Question: I'm using the validation CFC by Ryan J. Heldt <URL>
My form submits to processSignup.cfc
'''
<cfscript>
objValidation = createObject("component","cfcs.validation").init();
objValidation.setFields(form);
objValidation.validate();
</cfscript>
<!--- clear the error/success message --->
<cfset msg="">
<cfif objValidation.getErrorCount() is not 0>
<cfsavecontent variable="msg">
<H2>Error in form submission</H2>
<P>There were <cfoutput>#objValidation.getErrorCount()#</cfoutput> errors in your submission:</P>
<ul>
<cfloop collection="#variables.objValidation.getMessages()#" item="rr">
<li><cfoutput>#variables.objValidation.getMessage(rr)#</cfoutput></li>
</cfloop>
</ul>
<p>Please use the back button on your browser to correct your submission.</p>
</cfsavecontent>
</cfif>
<cfdump var="#objvalidation#">
<cfoutput>
#msg#
</cfoutput>
'''
Which gives me this output

What I'm trying figure out is the name of the structure and how to to get to "confirm password", "password", "username" but I'm being dense and I can't figure out how to.
'''
<!---
<fusedoc fuse="Validation.cfc" language="ColdFusion" specification="2.0">
<responsibilities>
I am a ColdFusion Component that performs server-side form validation.
Copyright 2006-2008 Ryan J. Heldt. All rights reserved.
Validation.cfc is licensed under the Apache License, Version 2.0 (the "License");
you may not use this file except in compliance with the License. You may obtain
a copy of the License at:
http://www.apache.org/licenses/LICENSE-2.0
Unless required by applicable law or agreed to in writing, software distributed
under the License is distributed on an "AS IS" BASIS, WITHOUT WARRANTIES OR
CONDITIONS OF ANY KIND, either express or implied. See the License for the specific
language governing permissions and limitations under the License.
If you use this component in a live site, I would love to know where! Please end
me a quick note at rheldt@ryanheldt.com with the name of the site the URL.
</responsibilities>
<property name="version" value="1.00" />
<property name="copyright" value="Copyright 2006-2008 Ryan J. Heldt." />
</properties>
</fusedoc>
--->
<cfcomponent displayname="Validation" hint="ColdFusion component that performs server-side form validation." output="false">
<!--- ---------- Properties ---------- --->
<cfproperty name="fields" type="struct" />
<cfproperty name="directories" type="struct" />
<cfproperty name="files" type="struct" />
<cfproperty name="errors" type="numeric" />
<cfproperty name="messages" type="struct" />
<cfproperty name="mimeTypes" type="array" />
<!--- ---------- Constructors ---------- --->
<cffunction name="init" access="public" output="false" returntype="Validation">
<cfscript>
_fields = structNew();
_directories = structNew();
_files = structNew();
_uploadedFiles = structNew();
_errors = 0;
_messages = structNew();
_cardTypes = structNew();
_mimeTypes = arrayNew(1);
</cfscript>
<cfreturn this />
</cffunction>
<!--- ---------- Accessors and Mutators ---------- --->
<cffunction name="getFields" access="public" output="false" returntype="struct">
<cfreturn _fields />
</cffunction>
<cffunction name="setFields" access="public" output="false" returntype="void">
<cfargument name="fields" type="struct" required="true" />
<cfset _fields = arguments.fields />
<cfreturn />
</cffunction>
<cffunction name="getDirectories" access="public" output="false" returntype="struct">
<cfreturn _directories />
</cffunction>
<cffunction name="setDirectories" access="public" output="false" returntype="void">
<cfargument name="directories" type="struct" required="true" />
<cfset _directories = arguments.directories />
<cfreturn />
</cffunction>
<cffunction name="getFiles" access="public" output="false" returntype="struct">
<cfreturn _files />
</cffunction>
<cffunction name="getErrorCount" access="public" output="false" returntype="numeric">
<cfreturn _errors />
</cffunction>
<cffunction name="getMessages" access="public" output="false" returntype="struct">
<cfreturn _messages />
</cffunction>
<cffunction name="getMessage" access="public" output="false" returntype="string">
<cfargument name="field" type="string" required="true" />
<cfif structKeyExists(_messages,field)>
<cfreturn _messages[field] />
<cfelse>
<cfreturn "" />
</cfif>
</cffunction>
<cffunction name="getCardType" access="public" output="false" returntype="string">
<cfargument name="field" type="string" required="true" />
<cfif structKeyExists(_cardTypes,field)>
<cfreturn _cardTypes[field] />
<cfelse>
<cfreturn "" />
</cfif>
</cffunction>
<cffunction name="getMimeTypes" access="public" output="false" returntype="array">
<cfreturn _mimeTypes />
</cffunction>
<!--- ---------- Public Methods ---------- --->
<cffunction name="validate" access="public" output="true" returntype="void">
<cfset var rr = 0 />
<cfloop list="#structKeyList(_fields)#" index="rr">
<cfif lCase(left(rr,9)) is "validate_">
<cfswitch expression="#lCase(rr)#">
<cfcase value="validate_require">
<!--- Required Fields --->
<cfset validateRequired(_fields[rr]) />
</cfcase>
<cfcase value="validate_integer">
<!--- Validate Integers --->
<cfset validateInteger(_fields[rr]) />
</cfcase>
<cfcase value="validate_numeric">
<!--- Validate Numeric --->
<cfset validateNumeric(_fields[rr]) />
</cfcase>
<cfcase value="validate_email">
<!--- Validate E-mail Addresses --->
<cfset validateEmail(_fields[rr]) />
</cfcase>
<cfcase value="validate_url">
<!--- Validate URLs --->
<cfset validateURL(_fields[rr]) />
</cfcase>
<cfcase value="validate_ip">
<!--- Validate IP Addresses --->
<cfset validateIP(_fields[rr]) />
</cfcase>
<cfcase value="validate_ssn">
<!--- Validate Socical Security Number (United States) nnn-nn-nnnn --->
<cfset validateSSN(_fields[rr]) />
</cfcase>
<cfcase value="validate_postal">
<!--- Validate Postal Code (United States and Canada) nnnnn or nnnnn-nnnn or ana-nan --->
<cfset validatePostal(_fields[rr]) />
</cfcase>
<cfcase value="validate_dateus">
<!--- Validate Date (United States) mm/dd/yyyy --->
<cfset validateDateUS(_fields[rr]) />
</cfcase>
<cfcase value="validate_dateeu">
<!--- Validate Date (Europe) dd/mm/yyyy --->
<cfset validateDateEU(_fields[rr]) />
</cfcase>
<cfcase value="validate_time">
<!--- Validate Time hh:mm:ss tt --->
<cfset validateDateEU(_fields[rr]) />
</cfcase>
<cfcase value="validate_phoneus">
<!--- Validate Phone Number (United States) nnn-nnn-nnnn --->
<cfset validatePhoneUS(_fields[rr]) />
</cfcase>
<cfcase value="validate_currencyus">
<!--- Validate Currency (United States) Allows optional "$", optional "-" or "()" but not both, optional cents, and optional commas separating thousands --->
<cfset validateCurrencyUS(_fields[rr]) />
</cfcase>
<cfcase value="validate_creditcard">
<!--- Validate Credit Card using Luhn Algorithm --->
<cfset validateCreditCard(_fields[rr]) />
</cfcase>
<cfcase value="validate_password">
<!--- Validate two fields to make sure they match. Comparison is case-sensitive --->
<cfset validatePassword(_fields[rr]) />
</cfcase>
<cfcase value="validate_file">
<!--- Upload files and validate their MIME types --->
<cfset loadMimeTypes() />
<cfset validateFile(_fields[rr]) />
</cfcase>
</cfswitch>
</cfif>
</cfloop>
<cfif val(_errors)>
<!--- If there were any validation errors, delete all the upload files --->
<cfset cleanupFiles() />
</cfif>
<cfreturn />
</cffunction>
<!--- ---------- Package Methods ---------- --->
<cffunction name="validateRequired" returntype="void" access="private" output="false">
<cfargument name="parameters" type="string" required="true" />
<cfset var rr = 0 />
<cfloop index="rr" list="#arguments.parameters#" delimiters=";">
<cfif not (isDefined("#listGetAt(rr,1,"|")#") and len(_fields[listGetAt(rr,1,"|")]))>
<cfset registerError(listGetAt(rr,1,"|"),listGetAt(rr,2,"|")) />
</cfif>
</cfloop>
<cfreturn />
</cffunction>
<cffunction name="validateInteger" returntype="void" access="private" output="false">
<cfargument name="parameters" type="string" required="true" />
<cfset var rr = 0 />
<cfloop index="rr" list="#arguments.parameters#" delimiters=";">
<cfif isDefined("#listGetAt(rr,1,"|")#") and len(_fields[listGetAt(rr,1,"|")]) and not reFind("^-?\d+$",_fields[listGetAt(rr,1,"|")])>
<cfset registerError(listGetAt(rr,1,"|"),listGetAt(rr,2,"|")) />
</cfif>
</cfloop>
<cfreturn />
</cffunction>
<cffunction name="validateNumeric" returntype="void" access="private" output="false">
<cfargument name="parameters" type="string" required="true" />
<cfset var rr = 0 />
<cfloop index="rr" list="#arguments.parameters#" delimiters=";">
<cfif isDefined("#listGetAt(rr,1,"|")#") and len(_fields[listGetAt(rr,1,"|")]) and not isNumeric(_fields[listGetAt(rr,1,"|")])>
<cfset registerError(listGetAt(rr,1,"|"),listGetAt(rr,2,"|")) />
</cfif>
</cfloop>
<cfreturn />
</cffunction>
<cffunction name="validateEmail" returntype="void" access="private" output="false">
<cfargument name="parameters" type="string" required="true" />
<cfset var rr = 0 />
<cfloop index="rr" list="#arguments.parameters#" delimiters=";">
<cfif isDefined("#listGetAt(rr,1,"|")#") and len(_fields[listGetAt(rr,1,"|")]) and not reFind("^[a-zA-Z][\w\.-]*[a-zA-Z0-9]@[a-zA-Z0-9][\w\.-]*[a-zA-Z0-9]\.[a-zA-Z][a-zA-Z\.]*[a-zA-Z]$",_fields[listGetAt(rr,1,"|")])>
<cfset registerError(listGetAt(rr,1,"|"),listGetAt(rr,2,"|")) />
</cfif>
</cfloop>
<cfreturn />
</cffunction>
<cffunction name="validateURL" returntype="void" access="private" output="false">
<cfargument name="parameters" type="string" required="true" />
<cfset var rr = 0 />
<cfloop index="rr" list="#arguments.parameters#" delimiters=";">
<cfif isDefined("#listGetAt(rr,1,"|")#") and len(_fields[listGetAt(rr,1,"|")]) and not reFind("https?://([-\w\.]+)+(:\d+)?(/([\w/_\.]*(\?\S+)?)?)?",_fields[listGetAt(rr,1,"|")])>
<cfset registerError(listGetAt(rr,1,"|"),listGetAt(rr,2,"|")) />
</cfif>
</cfloop>
<cfreturn />
</cffunction>
<cffunction name="validateIP" returntype="void" access="private" output="false">
<cfargument name="parameters" type="string" required="true" />
<cfset var rr = 0 />
<cfloop index="rr" list="#arguments.parameters#" delimiters=";">
<cfif isDefined("#listGetAt(rr,1,"|")#") and len(_fields[listGetAt(rr,1,"|")]) and not reFind("(25[0-5]|2[0-4][0-9]|[01]?[0-9][0-9]?)\.(25[0-5]|2[0-4][0-9]|[01]?[0-9][0-9]?)\.(25[0-5]|2[0-4][0-9]|[01]?[0-9][0-9]?)\.(25[0-5]|2[0-4][0-9]|[01]?[0-9][0-9]?)",_fields[listGetAt(rr,1,"|")])>
<cfset registerError(listGetAt(rr,1,"|"),listGetAt(rr,2,"|")) />
</cfif>
</cfloop>
<cfreturn />
</cffunction>
<cffunction name="validateSSN" returntype="void" access="private" output="false">
<cfargument name="parameters" type="string" required="true" />
<cfset var rr = 0 />
<cfloop index="rr" list="#arguments.parameters#" delimiters=";">
<cfif isDefined("#listGetAt(rr,1,"|")#") and len(_fields[listGetAt(rr,1,"|")]) and not reFind("^\d{3}-\d{2}-\d{4}$",_fields[listGetAt(rr,1,"|")])>
<cfset registerError(listGetAt(rr,1,"|"),listGetAt(rr,2,"|")) />
</cfif>
</cfloop>
<cfreturn />
</cffunction>
<cffunction name="validatePostal" returntype="void" access="private" output="false">
<cfargument name="parameters" type="string" required="true" />
<cfset var rr = 0 />
<cfloop index="rr" list="#arguments.parameters#" delimiters=";">
<cfif isDefined("#listGetAt(rr,1,"|")#") and len(_fields[listGetAt(rr,1,"|")]) and not reFind("^((\d{5}-\d{4})|(\d{5})|([A-Z]\d[A-Z]\s\d[A-Z]\d))$",_fields[listGetAt(rr,1,"|")])>
<cfset registerError(listGetAt(rr,1,"|"),listGetAt(rr,2,"|")) />
</cfif>
</cfloop>
<cfreturn />
</cffunction>
<cffunction name="validateDateUS" returntype="void" access="private" output="false">
<cfargument name="parameters" type="string" required="true" />
<cfset var rr = 0 />
<cfloop index="rr" list="#arguments.parameters#" delimiters=";">
<cfif isDefined("#listGetAt(rr,1,"|")#") and len(_fields<URL>>
<cfset registerError(listGetAt(rr,1,"|"),listGetAt(rr,2,"|")) />
</cfif>
</cfloop>
<cfreturn />
</cffunction>
<cffunction name="validateDateEU" returntype="void" access="private" output="false">
<cfargument name="parameters" type="string" required="true" />
<cfset var rr = 0 />
<cfloop index="rr" list="#arguments.parameters#" delimiters=";">
<cfif isDefined("#listGetAt(rr,1,"|")#") and len(_fields<URL>>
<cfset registerError(listGetAt(rr,1,"|"),listGetAt(rr,2,"|")) />
</cfif>
</cfloop>
<cfreturn />
</cffunction>
<cffunction name="validateTime" returntype="void" access="private" output="false">
<cfargument name="parameters" type="string" required="true" />
<cfset var rr = 0 />
<cfloop index="rr" list="#arguments.parameters#" delimiters=";">
<cfif isDefined("#listGetAt(rr,1,"|")#") and len(_fields[listGetAt(rr,1,"|")]) and not (reFind("^((0?[1-9]|1[012])(:[0-5]\d){0,2}(\ [AP]M))$|^([01]\d|2[0-3])",uCase(_fields[listGetAt(rr,1,"|")])) and isDate(_fields[listGetAt(rr,1,"|")]))>
<cfset registerError(listGetAt(rr,1,"|"),listGetAt(rr,2,"|")) />
</cfif>
</cfloop>
<cfreturn />
</cffunction>
<cffunction name="validatePhoneUS" returntype="void" access="private" output="false">
<cfargument name="parameters" type="string" required="true" />
<cfset var rr = 0 />
<cfloop index="rr" list="#arguments.parameters#" delimiters=";">
<cfif isDefined("#listGetAt(rr,1,"|")#") and len(_fields[listGetAt(rr,1,"|")]) and not reFind("^[2-9]\d{2}-\d{3}-\d{4}$",_fields[listGetAt(rr,1,"|")])>
<cfset registerError(listGetAt(rr,1,"|"),listGetAt(rr,2,"|")) />
</cfif>
</cfloop>
<cfreturn />
</cffunction>
<cffunction name="validateCurrencyUS" returntype="void" access="private" output="false">
<cfargument name="parameters" type="string" required="true" />
<cfset var rr = 0 />
<cfloop index="rr" list="#arguments.parameters#" delimiters=";">
<cfif isDefined("#listGetAt(rr,1,"|")#") and len(_fields[listGetAt(rr,1,"|")]) and not reFind("^\$?\-?([1-9]{1}[0-9]{0,2}(\,\d{3})*(\.\d{0,2})?|[1-9]{1}\d{0,}(\.\d{0,2})?|0(\.\d{0,2})?|(\.\d{1,2}))$|^\-?\$?([1-9]{1}\d{0,2}(\,\d{3})*(\.\d{0,2})?|[1-9]{1}\d{0,}(\.\d{0,2})?|0(\.\d{0,2})?|(\.\d{1,2}))$|^\(\$?([1-9]{1}\d{0,2}(\,\d{3})*(\.\d{0,2})?|[1-9]{1}\d{0,}(\.\d{0,2})?|0(\.\d{0,2})?|(\.\d{1,2}))\)$",_fields[listGetAt(rr,1,"|")])>
<cfset registerError(listGetAt(rr,1,"|"),listGetAt(rr,2,"|")) />
</cfif>
</cfloop>
<cfreturn />
</cffunction>
<cffunction name="validateCreditCard" returntype="void" access="private" output="false">
<cfargument name="parameters" type="string" required="true" />
<!--- Based on isCreditCard() by Nick de Voil (cflib.org/udf.cfm?id=49) --->
<cfset var strCardNumber = "" />
<cfset var strProcessedNumber = "" />
<cfset var intCalculatedNumber = 0 />
<cfset var isValid = false />
<cfset var rr = 0 />
<cfset var i = 0 />
<cfloop index="rr" list="#arguments.parameters#" delimiters=";">
<cfscript>
// Take out spaces and dashes. Flip card number around for processing
strCardNumber = replace(_fields[listGetAt(rr,1,"|")]," ","","all");
strCardNumber = replace(strCardNumber,"-","","all");
strCardNumber = reverse(strCardNumber);
_cardTypes[listGetAt(rr,1,"|")] = "Unknown";
// Double every other digit
if (isNumeric(strCardNumber) and len(strCardNumber) gt 12) {
for(i = 1; i lte len(strCardNumber); i = i + 1) {
if(i mod 2 is 0) {
strProcessedNumber = strProcessedNumber & mid(strCardNumber,i,1) * 2;
} else {
strProcessedNumber = strProcessedNumber & mid(strCardNumber,i,1);
}
}
// Sum processed digits
for(i = 1; i lte len(strProcessedNumber); i = i + 1) {
intCalculatedNumber = intCalculatedNumber + val(mid(strProcessedNumber,i,1));
}
// See if calculated number passed mod 10 test and attempt to determine card type
if(intCalculatedNumber neq 0 and intCalculatedNumber mod 10 is 0) {
isValid = true;
strCardNumber = reverse(strCardNumber);
if ((len(strCardNumber) eq 15) and (((left(strCardNumber,2) is "34")) or ((left(strCardNumber,2) is "37")))) {
_cardTypes[listGetAt(rr,1,"|")] = "Amex";
}
if ((len(strCardNumber) eq 14) and (((left(strCardNumber,3) gte 300) and (left(strCardNumber,3) lte 305)) or (left(strCardNumber,2) is "36") or (left(strCardNumber, 2) is "38"))){
_cardTypes[listGetAt(rr,1,"|")] = "Diners";
}
if ((len(strCardNumber) eq 16) and (left(strCardNumber,4) is "6011")) {
_cardTypes[listGetAt(rr,1,"|")] = "Discover";
}
if ((len(strCardNumber) eq 16) and (left(strCardNumber,2) gte 51) and (left(strCardNumber,2) lte 55)) {
_cardTypes[listGetAt(rr,1,"|")] = "MasterCard";
}
if (((len(strCardNumber) eq 13) or (len(strCardNumber) eq 16)) and (Left(strCardNumber,1) is "4")) {
_cardTypes[listGetAt(rr,1,"|")] = "Visa";
}
}
}
// Not a valid card number
if (not isValid) {
registerError(listGetAt(rr,1,"|"),listGetAt(rr,2,"|"));
}
</cfscript>
</cfloop>
<cfreturn />
</cffunction>
<cffunction name="validatePassword" returntype="void" access="private" output="false">
<cfargument name="parameters" type="string" required="true" />
<cfset var rr = 0 />
<cfloop index="rr" list="#arguments.parameters#" delimiters=";">
<cfif isDefined("#listGetAt(rr,1,"|")#") and isDefined("#listGetAt(rr,2,"|")#") and compare(_fields[listGetAt(rr,1,"|")],_fields[listGetAt(rr,2,"|")]) neq 0>
<cfset registerError(listGetAt(rr,1,"|"),listGetAt(rr,3,"|")) />
</cfif>
</cfloop>
<cfreturn />
</cffunction>
<cffunction name="validateFile" returntype="void" access="private" output="true">
<cfargument name="parameters" type="string" required="true" />
<cfset var rr = 0 />
<cfset var strCurrentMimeType = "" />
<cfset var strCurrentFileExt = "" />
<cfset var aryValidFileExts = arrayNew(1) />
<cfset var strFilename = "" />
<cfset var blnValidFile = false />
<cfloop index="rr" list="#arguments.parameters#" delimiters=";">
<cftry>
<!--- Perform the upload --->
<cfif structKeyExists(_directories,"#listGetAt(rr,1,"|")#")>
<cfif len(evaluate("#listGetAt(rr,1,"|")#"))>
<cffile action="upload" filefield="#listGetAt(rr,1,"|")#" destination="#_directories[listGetAt(rr,1,"|")]#" nameconflict="makeunique" />
<cfset strCurrentMimeType = "#cffile.contentType#/#cffile.contentSubType#" />
<cfset strCurrentFileExt = "" />
<cfset aryValidFileExts = arrayNew(1) />
<cfset blnValidFile = false />
<!--- Determine file ext from MIME type --->
<cfloop from="1" to="#arrayLen(_mimeTypes)#" index="i">
<cfparam name="_mimeTypes[i]" default="0,0" />
<cfif listGetAt(_mimeTypes[i],2) is strCurrentMimeType>
<cfset strCurrentFileExt = "." & listGetAt(_mimeTypes[i],1) />
</cfif>
</cfloop>
<!--- Look what the server returned if unable to determine from MIME type --->
<cfif not len(strCurrentFileExt)>
<cfset strCurrentFileExt = "." & cffile.serverFileExt />
</cfif>
<!--- Rename the file and register in case we have to clean house--->
<cfset strFilename = "#generateFilename(cffile.clientFilename)##strCurrentFileExt#" />
<cffile action="rename" source="#cffile.serverDirectory#/#cffile.serverFile#" destination="#strFilename#" />
<cfset structInsert(_files,listGetAt(rr,1,"|"),strFilename)>
<cfset structInsert(_uploadedFiles,listGetAt(rr,1,"|"),#cffile.serverDirectory#&"/"&strFilename)>
<!--- Validate file type --->
<cfif listGetAt(rr,2,"|") neq "*">
<cfset aryValidFileExts = listToArray(listGetAt(rr,2,"|")) />
<cfloop from="1" to="#arrayLen(aryValidFileExts)#" index="i">
<cfif replaceNoCase(strCurrentFileExt,".","","all") is aryValidFileExts[i]>
<cfset blnValidFile = true />
</cfif>
</cfloop>
</cfif>
<cfif not blnValidFile>
<cfset registerError(listGetAt(rr,1,"|"),listGetAt(rr,3,"|")) />
</cfif>
</cfif>
<cfelse>
<!--- Developer didn't tell us the upload directory --->
<cfset registerError(listGetAt(rr,1,"|"),"There was no upload directory specified.") />
</cfif>
<cfcatch>
<cfset registerError(listGetAt(rr,1,"|"),"There was as problem uploading a file. Please contact the web site administrator. [#cfcatch.message# #cfcatch.detail#]") />
</cfcatch>
</cftry>
</cfloop>
<cfreturn />
</cffunction>
<cffunction name="registerError" returntype="void" access="private" output="false">
<cfargument name="field" type="string" required="true" />
<cfargument name="message" type="string" required="true" />
<cfset _errors = _errors + 1 />
<cfset _messages[field] = message />
<cfreturn />
</cffunction>
<cffunction name="generateFilename" returntype="string" access="private" output="false">
<cfargument name="originalFilename" type="string" required="true" />
<cfset var rr = 0 />
<cfset var strReturn="" />
<cfset var intCurrentCharacter=0 />
<cfset arguments.originalFilename=trim(lCase(arguments.originalFilename)) />
<cfloop index="rr" from="1" to="#len(arguments.originalFilename)#">
<cfset intCurrentCharacter=asc(mid(arguments.originalFilename,rr,1)) />
<cfif intCurrentCharacter is 32>
<!--- Space --->
<cfset strReturn=strReturn&"_" />
<cfelseif intCurrentCharacter gte 48 and intCurrentCharacter lte 57>
<!--- Numbers 0-9 --->
<cfset strReturn=strReturn&chr(intCurrentCharacter) />
<cfelseif (intCurrentCharacter gte 97 and intCurrentCharacter lte 122)>
<!--- Letters a-z --->
<cfset strReturn=strReturn&chr(intCurrentCharacter) />
<cfelse>
<!--- Skip Everything Else--->
</cfif>
</cfloop>
<cfif len(strReturn)>
<cfset strReturn = lCase(left(strReturn,35)) & "_" />
<cfelse>
<cfset strReturn = "untitled_" />
</cfif>
<cfreturn strReturn & dateFormat(now(),"yyyymmdd") & timeFormat(now(),"HHmmss") />
</cffunction>
<cffunction name="cleanupFiles" returntype="void" access="private" output="false">
<cfset var rr = "" />
<cfloop collection="#_uploadedFiles#" item="rr">
<cfif fileExists(structFind(_uploadedFiles,rr))>
<cffile action="delete" file="#structFind(_uploadedFiles,rr)#" />
</cfif>
</cfloop>
</cffunction>
<cffunction name="loadMimeTypes" returntype="void" access="private" output="false">
<cfscript>
// Microsoft Office Formats (Office 2003 and Prior)
_mimeTypes[1]="doc,application/msword";
_mimeTypes[2]="doc,application/vnd.ms-word";
_mimeTypes[3]="mdb,application/msaccess";
_mimeTypes[4]="mdb,application/vnd.ms-access";
_mimeTypes[5]="mpp,application/msproject";
_mimeTypes[6]="mpp,application/vnd.ms-project";
_mimeTypes[7]="one,application/msonenote";
_mimeTypes[8]="one,application/vnd.ms-onenote";
_mimeTypes[9]="ppt,application/mspowerpoint";
_mimeTypes[10]="ppt,application/vnd.ms-powerpoint";
_mimeTypes[11]="pub,application/mspublisher";
_mimeTypes[12]="pub,application/vnd.ms-publisher";
_mimeTypes[13]="xls,application/msexcel";
_mimeTypes[14]="xls,application/vnd.ms-excel";
// Microsoft Office Formats (Office 2007)
_mimeTypes[15]="docx,application/vnd.openxmlformats-officedocument.wordprocessingml.document";
_mimeTypes[16]="pptx,application/vnd.openxmlformats-officedocument.presentationml.presentation";
_mimeTypes[17]="xlsx,application/vnd.openxmlformats-officedocument.spreadsheetml.sheet";
// Other Document Formats
_mimeTypes[18]="csv,text/csv";
_mimeTypes[19]="csv,text/comma-seperated-values";
_mimeTypes[20]="htm,text/html";
_mimeTypes[21]="pdf,application/pdf";
_mimeTypes[22]="rtf,application/rtf";
_mimeTypes[23]="rtf,text/rtf";
_mimeTypes[24]="txt,text/plain";
_mimeTypes[25]="xml,text/xml";
// Bitmap Image Formats
_mimeTypes[26]="bmp,image/bmp";
_mimeTypes[27]="gif,image/gif";
_mimeTypes[28]="jpg,image/jpeg";
_mimeTypes[29]="jpg,image/pjpeg";
_mimeTypes[30]="png,image/png";
_mimeTypes[31]="png,image/x-png";
_mimeTypes[32]="tif,image/tiff";
// Vector Image Formats
_mimeTypes[33]="ai,application/postscript";
_mimeTypes[34]="swf,application/x-shockwave-flash";
_mimeTypes[35]="svg,image/svg+xml";
// Video Formats
_mimeTypes[36]="avi,video/x-msvideo";
_mimeTypes[37]="mov,video/quicktime";
_mimeTypes[38]="mpg,video/mpeg";
_mimeTypes[39]="wmv,video/x-ms-wmv";
// Audio Formats
_mimeTypes[40]="au,audio/basic";
_mimeTypes[41]="mid,audio/midi";
_mimeTypes[42]="mp3,audio/mpeg";
_mimeTypes[43]="ogg,application/ogg";
_mimeTypes[44]="wav,audio/x-wav";
// Other Formats
_mimeTypes[45]="zip,application/zip";
</cfscript>
<cfreturn />
</cffunction>
</cfcomponent>
'''
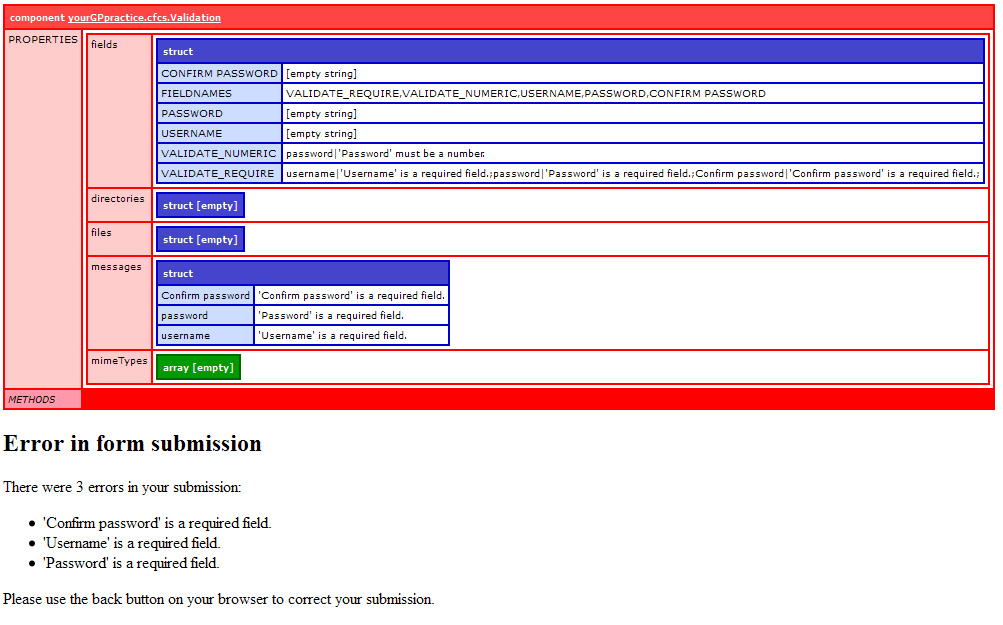
Answer: I'd think that since '<cfdump var="#objvalidation#">' shows you the struct, you'd reference it via 'objValidation', no?
'objValidation.messages' should then show you the struct of the messages. Because "Confirm password" is a key with a space in it, you'll need to use array notation to reference it.
So...
'''
#objValidation.messages[ 'Confirm password' ]#
#objValidation.messages[ 'password' ]#
#objValidation.messages[ 'username' ]#
'''
...should work. In theory :)
EDIT: disregard the info above. You're dumping an actual object, not just a struct... so try:
'<cfdump var="#objValidation.getMessages()#" />'
Look at the code for the CFC and you'll see a getMessage() method which returns a struct. So once you have that, you can get at the individual messages. Since you won't necessarily know what keys exist in the struct (as I assume it will vary depending on the validation failures), I'd just loop over the struct returned from '#objValidation.getMessages()#' via a standard struct-based '<cfloop>'
EDIT AGAIN:
'''
<cfloop collection="#objValidation.getMessages()#" item="error">
#error#: #objValidation.getMessages[ error ]#<br />
</cfloop>
'''